Question:
It is in inline style, Why do different browsers present the same site differently?
here is the css snippet
'''
.label-input, .label-input label, .label-input input , .label-input select , .label-input span {
float: left;
display: inline;
margin-left: 5px;
}
.label-input{
margin-right:5px;
}
.label-input label{
line-height: 25px;
display: inline-block;
width: 118px;
}
.label-input select{
margin-right: auto;
}
'''
<URL>
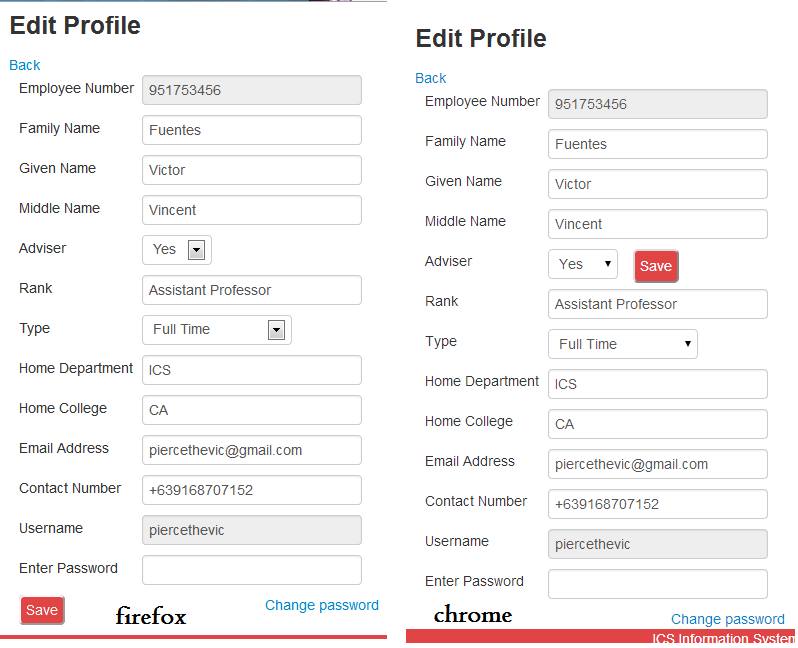
Answer: You need to use a clearfix after you float the elements.
After each row, you need to apply the clearfix.
CSS:
'''
/**
* @info Clearfix: clear all the floated elements
*/
.clearfix:after {
visibility:hidden;
display:block;
font-size:0;
content:" ";
clear:both;
height:0;
}
.clearfix {display:inline-table;}
/**
* @hack Display the Clearfix as a block element
* @hackfor Every browser except IE for Macintosh
*/
/* Hides from IE-mac \*/
* html .clearfix {height:1%;}
.clearfix {display:block;}
/* End hide from IE-mac */
'''
HTML:
'''
// Row
<div>
// Floated Div 1
<div></div>
// Floated Div 2
<div></div>
// ...
// ...
<div class="clearfix"></div>
</div>
// Row
<div>
// Floated Div 1
<div></div>
// Floated Div 2
<div></div>
// ...
// ...
<div class="clearfix"></div>
</div>
'''
Also, it'll be better if you can use Normalize.css: <URL>
It resets the CSS for all the browsers and it's well-maintained.